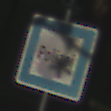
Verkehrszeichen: Polizei
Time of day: MorningAfternoon
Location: Outdoor (Nature)
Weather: Clear
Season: NotSpecified
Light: Natural